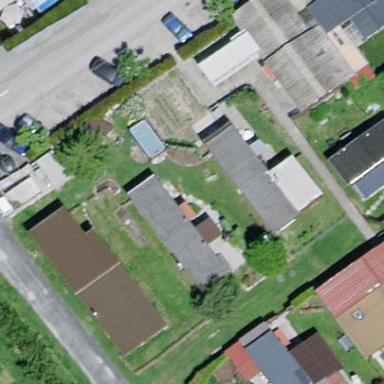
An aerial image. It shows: Simple house.